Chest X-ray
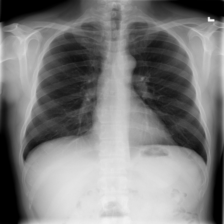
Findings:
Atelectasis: negative
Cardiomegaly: negative
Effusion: negative
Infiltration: negative
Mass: negative
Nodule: negative
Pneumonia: negative
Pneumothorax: negative
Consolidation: negative
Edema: negative
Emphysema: negative
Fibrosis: negative
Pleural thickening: negative
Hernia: negative